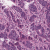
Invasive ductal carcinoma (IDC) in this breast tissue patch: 1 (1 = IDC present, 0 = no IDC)